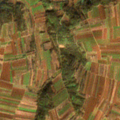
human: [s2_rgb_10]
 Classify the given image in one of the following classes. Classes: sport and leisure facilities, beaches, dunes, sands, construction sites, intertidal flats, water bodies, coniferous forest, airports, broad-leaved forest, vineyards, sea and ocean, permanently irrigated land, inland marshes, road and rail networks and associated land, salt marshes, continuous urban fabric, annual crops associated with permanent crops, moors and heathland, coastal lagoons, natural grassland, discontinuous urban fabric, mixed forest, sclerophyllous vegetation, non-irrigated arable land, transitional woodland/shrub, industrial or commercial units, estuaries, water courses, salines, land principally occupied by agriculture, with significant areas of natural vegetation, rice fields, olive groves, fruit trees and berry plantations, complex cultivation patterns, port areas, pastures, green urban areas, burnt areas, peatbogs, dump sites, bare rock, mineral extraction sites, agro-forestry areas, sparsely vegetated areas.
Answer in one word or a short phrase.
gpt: non-irrigated arable land, complex cultivation patterns, broad-leaved forest